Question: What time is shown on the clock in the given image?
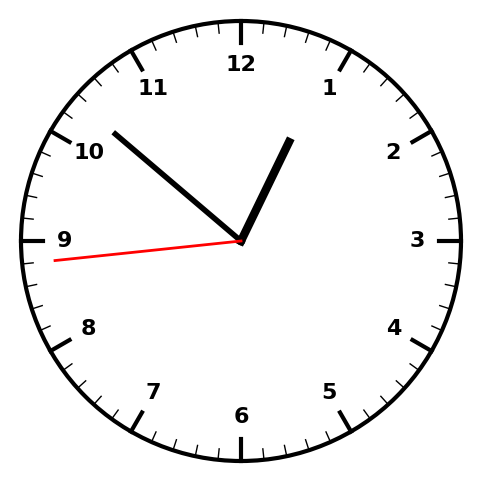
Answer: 12:51:44